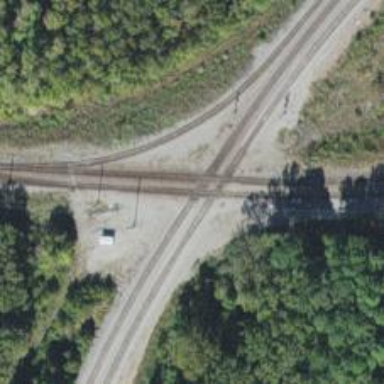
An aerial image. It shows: Railway crossing.